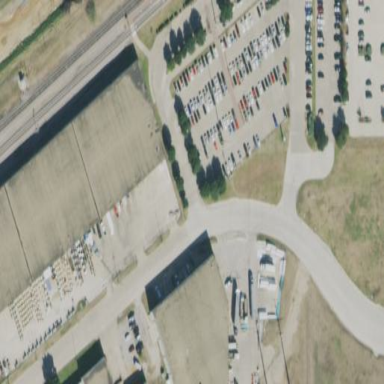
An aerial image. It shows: Parking lot with bus and train park and ride facilities.